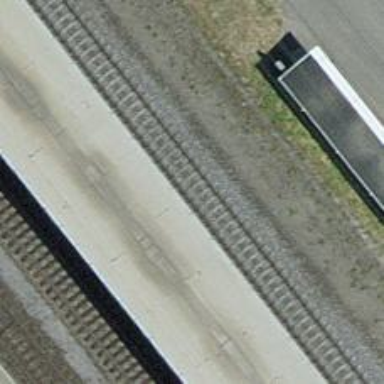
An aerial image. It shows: Railway stop with public transport stop position.